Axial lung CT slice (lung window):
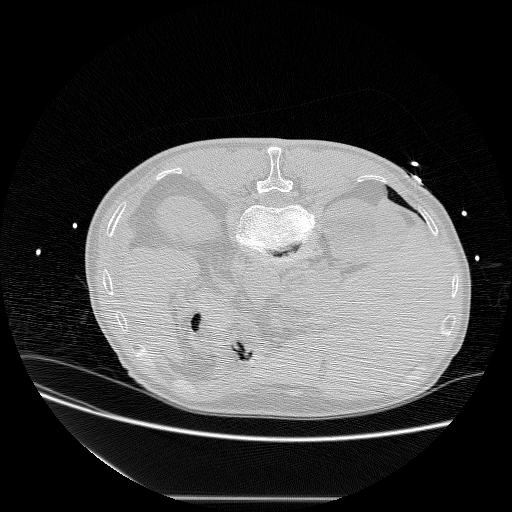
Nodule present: no